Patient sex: M
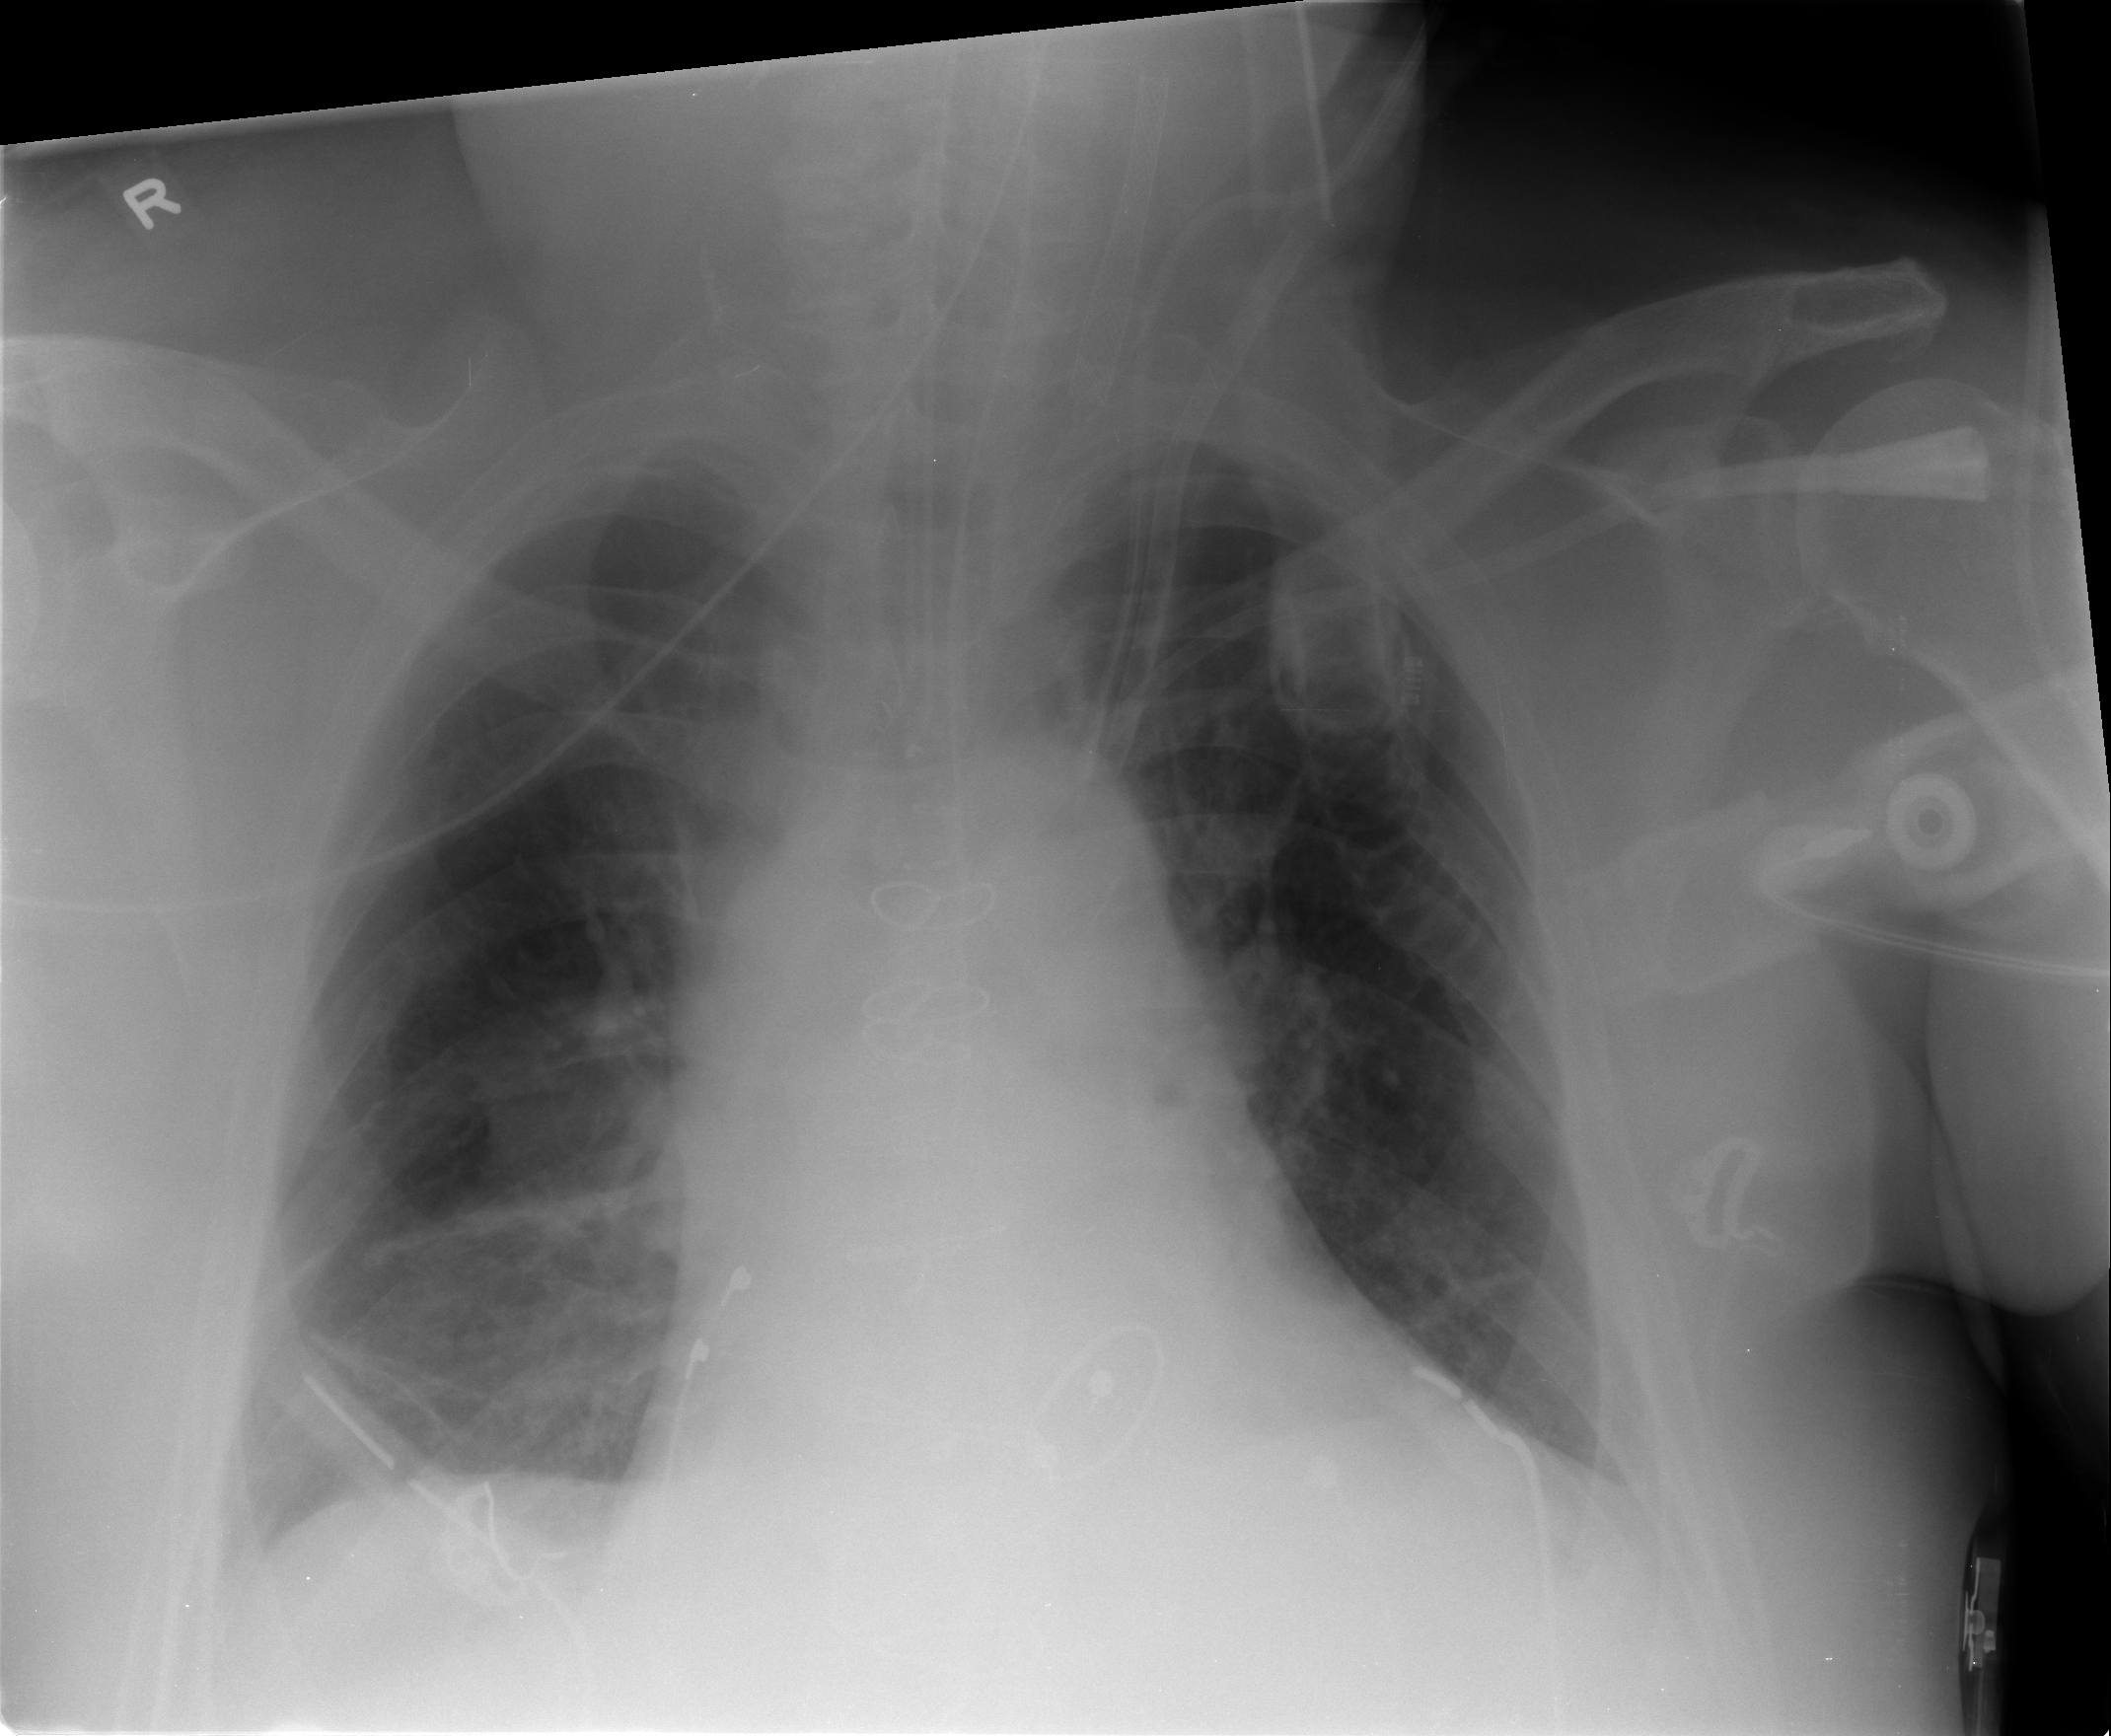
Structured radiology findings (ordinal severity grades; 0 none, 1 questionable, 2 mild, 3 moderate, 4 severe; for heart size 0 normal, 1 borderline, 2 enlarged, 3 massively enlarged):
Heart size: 2
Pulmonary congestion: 0
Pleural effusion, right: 2
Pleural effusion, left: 2
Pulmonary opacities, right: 1
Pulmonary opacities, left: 0
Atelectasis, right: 2
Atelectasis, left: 2